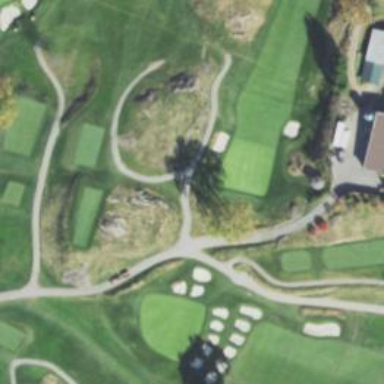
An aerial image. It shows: Footway that serves as golf path.